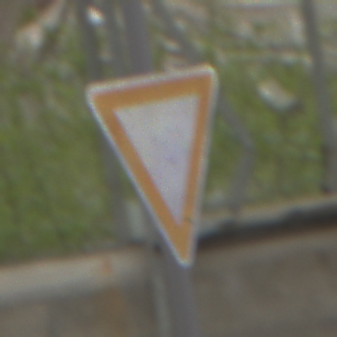
Verkehrszeichen: VorfahrtGewaehren
Umgebung: Roofed, Special
Tageszeit: Midday
Wetter: Overcast
Licht: Natural
Jahreszeit: NotSpecified
Kontrast: LowContrast